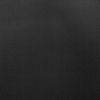
Label: not_dusty